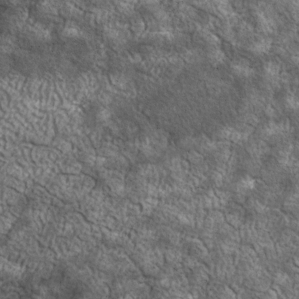
Label: non_frost